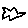
Label: star